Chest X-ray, PA view. Patient: 59 years old, sex M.
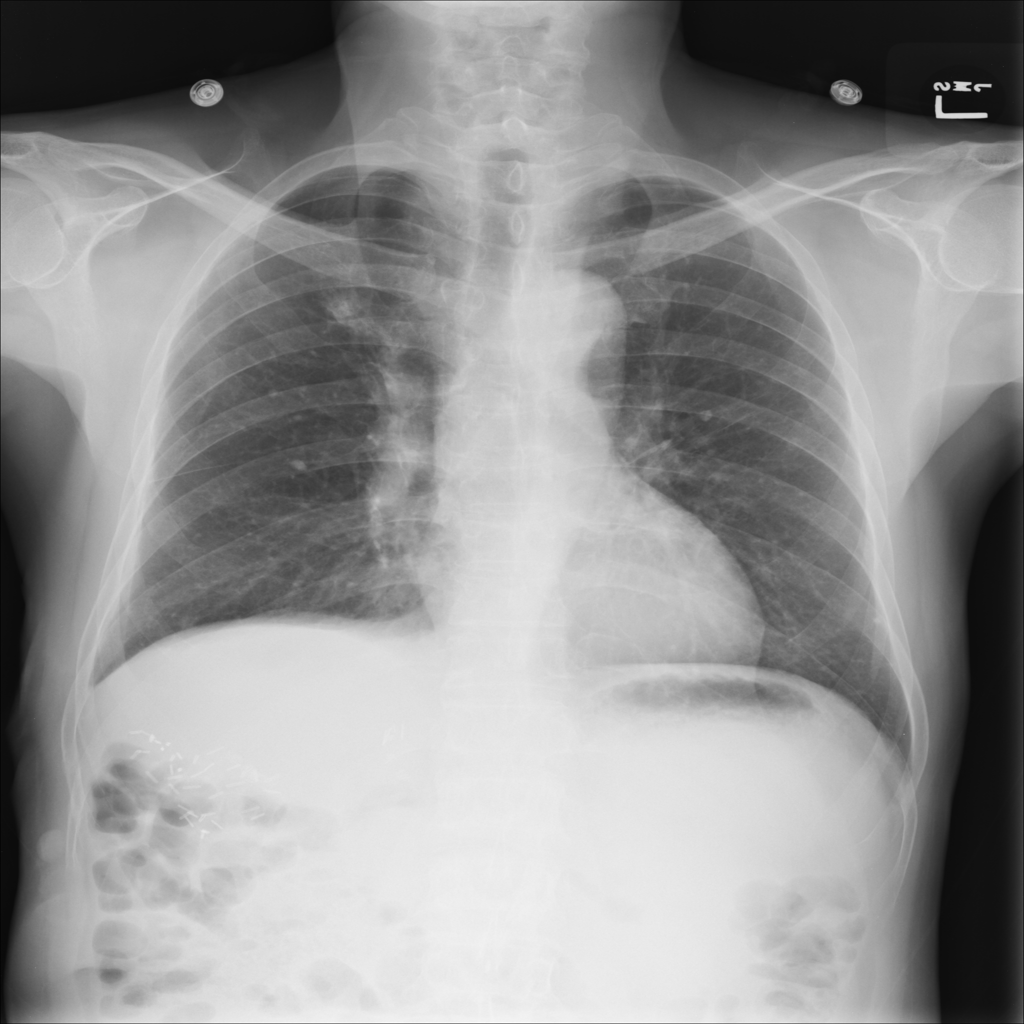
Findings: No Finding